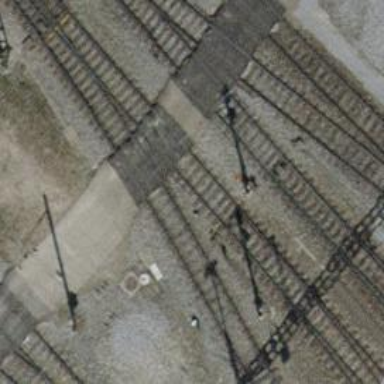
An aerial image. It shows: Railway yard with one track. The railway is electrified with contact line.